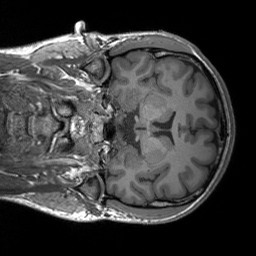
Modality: T1w
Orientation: coronal
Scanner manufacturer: siemens
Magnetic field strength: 3 T
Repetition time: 1.9 s
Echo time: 0.00252 s